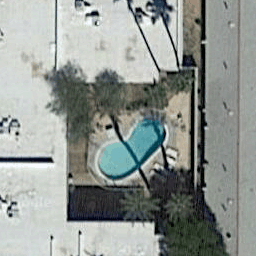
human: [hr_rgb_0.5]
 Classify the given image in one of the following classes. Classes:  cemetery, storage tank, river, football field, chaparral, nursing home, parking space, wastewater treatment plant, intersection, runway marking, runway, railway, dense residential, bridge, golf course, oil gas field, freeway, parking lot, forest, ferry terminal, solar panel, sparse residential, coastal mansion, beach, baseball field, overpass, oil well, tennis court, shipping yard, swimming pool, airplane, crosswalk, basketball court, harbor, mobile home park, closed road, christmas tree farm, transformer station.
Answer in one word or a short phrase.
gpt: swimming pool